Interaction volume radius: 5 \u00c5
Interaction volume height: 10 \u00c5
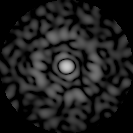
Disorder parameter: 0.8853